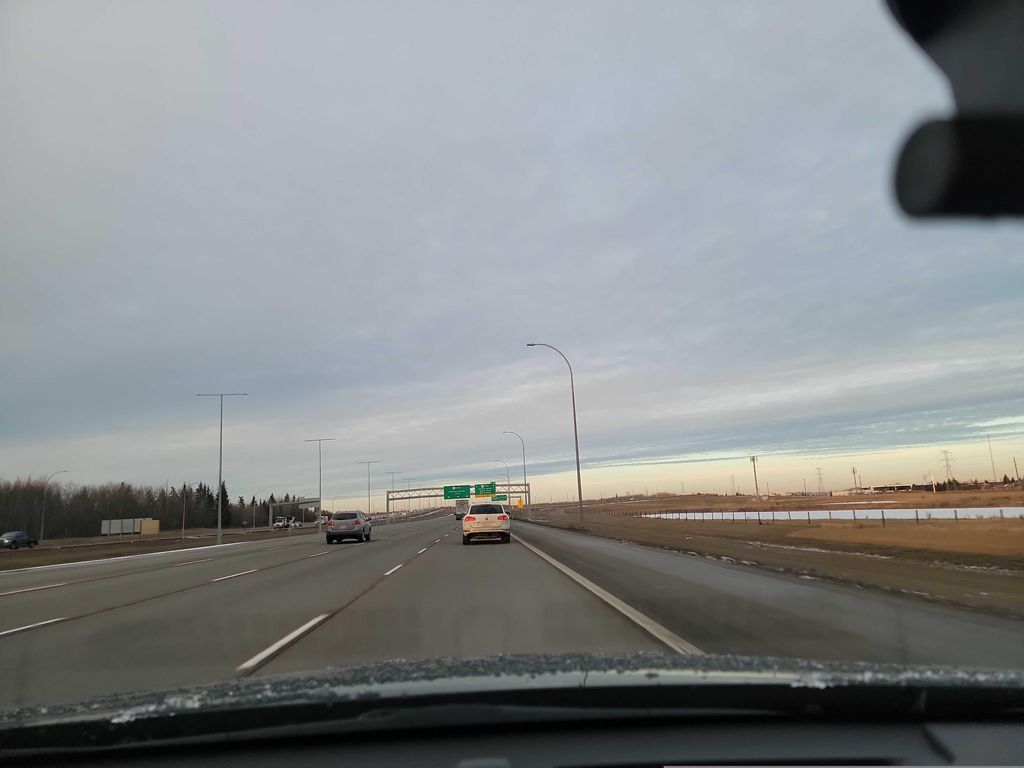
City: edmonton